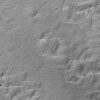
Atmospheric dust classification: not_dusty